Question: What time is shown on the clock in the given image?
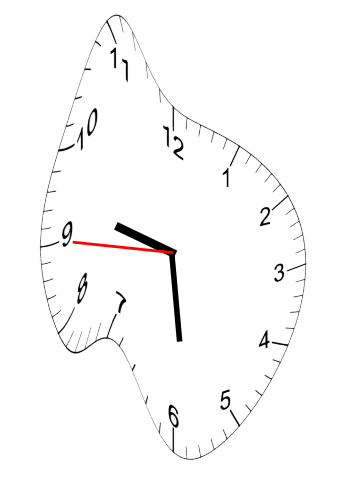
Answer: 09:28:45